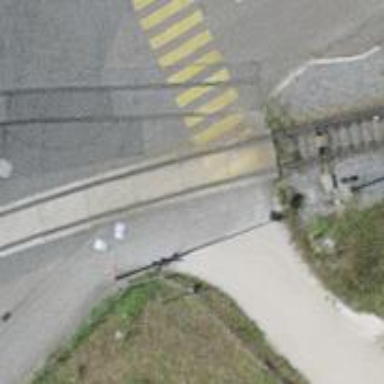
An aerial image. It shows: Crossing for the railway.